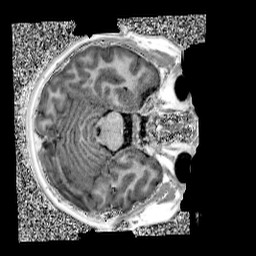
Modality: UNIT1
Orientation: axial
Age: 10
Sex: male
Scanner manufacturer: siemens
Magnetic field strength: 3 T
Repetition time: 4 s
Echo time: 0.00299 s